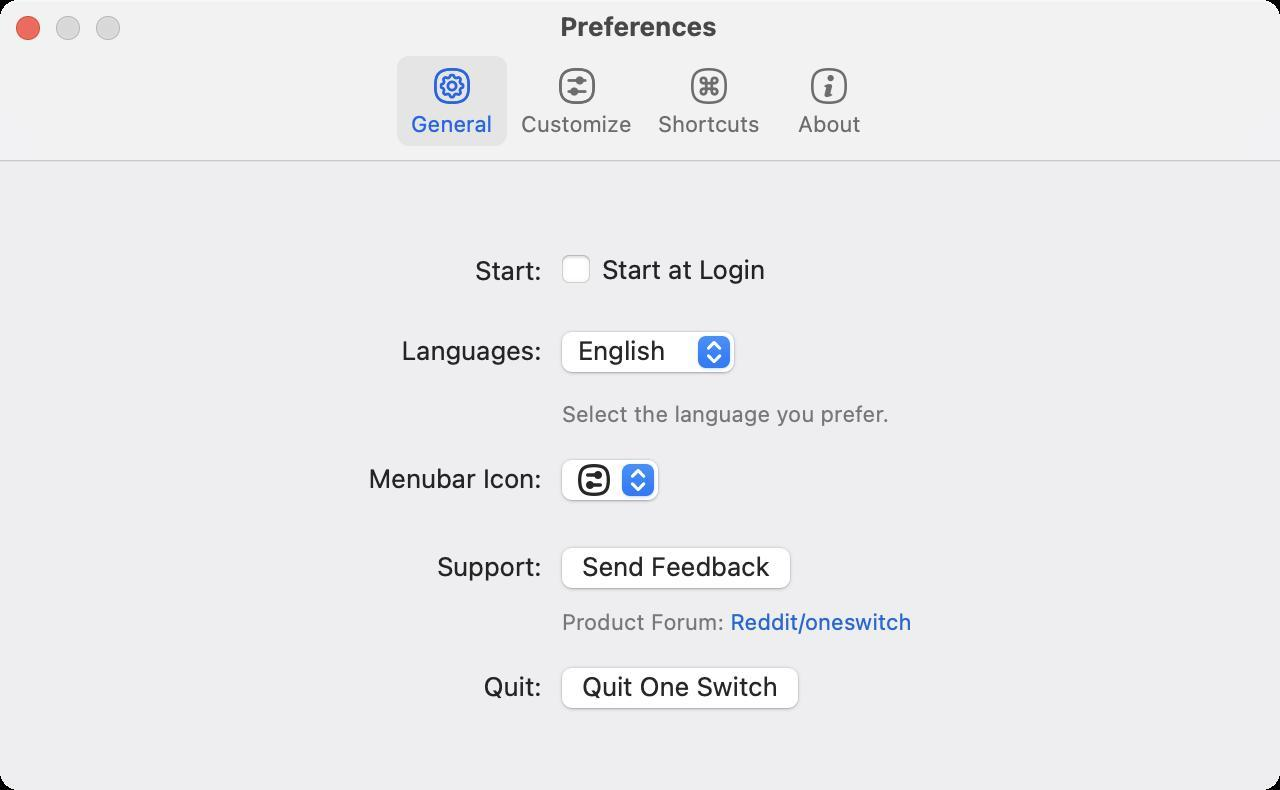
Accessibility tree:
{"name": "Preferences", "role": "AXWindow", "description": null, "role_description": "standard window", "value": null, "position": "317.00;215.00", "size": "640;395", "children": [{"name": null, "role": "AXStaticText", "description": null, "role_description": "text", "value": "Start:", "position": "235.50;127.00", "size": "38;16", "children": []}, {"name": "Start_at_Login", "role": "AXCheckBox", "description": null, "role_description": "checkbox", "value": 0, "position": "279.00;126.00", "size": "108;17", "children": []}, {"name": null, "role": "AXStaticText", "description": null, "role_description": "text", "value": "Languages:", "position": "198.50;167.00", "size": "74;16", "children": []}, {"name": null, "role": "AXPopUpButton", "description": null, "role_description": "pop up button", "value": "English", "position": "278.00;165.00", "size": "93;25", "children": []}, {"name": null, "role": "AXStaticText", "description": null, "role_description": "text", "value": "Select the language you prefer.", "position": "279.00;200.00", "size": "168;14", "children": []}, {"name": null, "role": "AXStaticText", "description": null, "role_description": "text", "value": "Menubar Icon:", "position": "182.00;231.00", "size": "91;16", "children": []}, {"name": null, "role": "AXPopUpButton", "description": null, "role_description": "pop up button", "value": "", "position": "278.00;229.00", "size": "55;25", "children": []}, {"name": null, "role": "AXStaticText", "description": null, "role_description": "text", "value": "Support:", "position": "216.50;275.00", "size": "56;16", "children": []}, {"name": "Send_Feedback", "role": "AXButton", "description": null, "role_description": "button", "value": null, "position": "274.00;269.00", "size": "128;32", "children": []}, {"name": null, "role": "AXStaticText", "description": null, "role_description": "text", "value": "Product Forum: Reddit/oneswitch", "position": "279.00;304.00", "size": "179;14", "children": [{"name": "Reddit/oneswitch", "role": "AXLink", "description": null, "role_description": "hyperlink", "value": null, "position": "365.34;304.00", "size": "90;14", "children": []}]}, {"name": null, "role": "AXStaticText", "description": null, "role_description": "text", "value": "Quit:", "position": "239.50;335.00", "size": "34;16", "children": []}, {"name": "Quit_One_Switch", "role": "AXButton", "description": null, "role_description": "button", "value": null, "position": "274.00;329.00", "size": "132;32", "children": []}, {"name": null, "role": "AXToolbar", "description": null, "role_description": "toolbar", "value": null, "position": "0.00;28.00", "size": "640;52", "children": [{"name": "General", "role": "AXButton", "description": null, "role_description": "button", "value": null, "position": "198.50;28.00", "size": "55;52", "children": []}, {"name": "Customize", "role": "AXButton", "description": null, "role_description": "button", "value": null, "position": "254.50;28.00", "size": "68;52", "children": []}, {"name": "Shortcuts", "role": "AXButton", "description": null, "role_description": "button", "value": null, "position": "323.00;28.00", "size": "63;52", "children": []}, {"name": "About", "role": "AXButton", "description": null, "role_description": "button", "value": null, "position": "387.00;28.00", "size": "55;52", "children": []}]}, {"name": null, "role": "AXButton", "description": null, "role_description": "close button", "value": null, "position": "7.00;6.00", "size": "14;16", "children": []}, {"name": null, "role": "AXButton", "description": null, "role_description": "zoom button", "value": null, "position": "47.00;6.00", "size": "14;16", "children": [{"name": null, "role": "AXGroup", "description": null, "role_description": "group", "value": null, "position": "47.00;6.00", "size": "14;16", "children": []}]}, {"name": null, "role": "AXButton", "description": null, "role_description": "minimize button", "value": null, "position": "27.00;6.00", "size": "14;16", "children": []}, {"name": null, "role": "AXStaticText", "description": null, "role_description": "text", "value": "Preferences", "position": "278.00;5.00", "size": "83;16", "children": []}]}